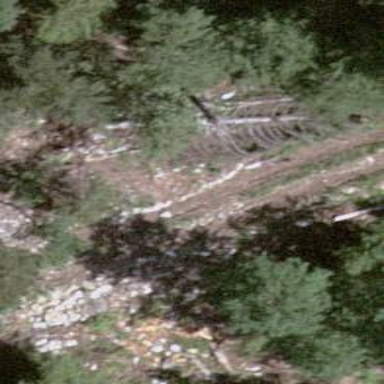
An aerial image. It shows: Track with grade 5 tracktype.